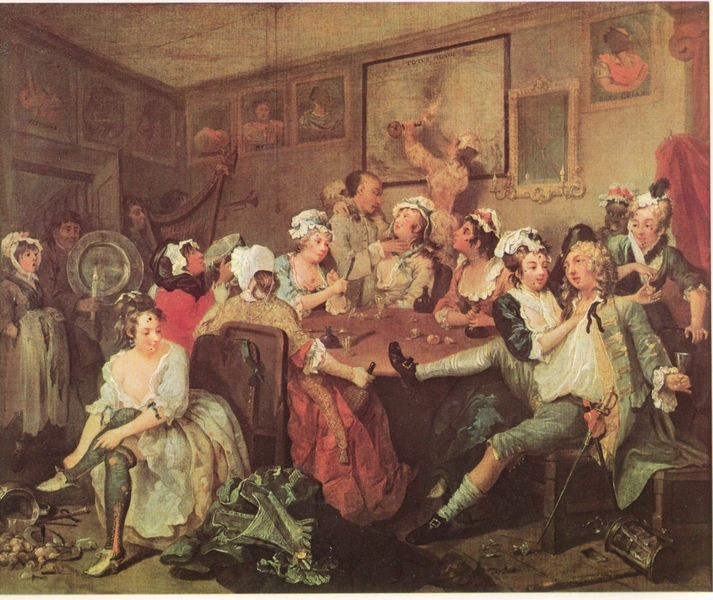
Titel: A Rake's Progress: The Tavern
Künstler: William Hogarth
Standort: London
Institution: Sir John Soane's Museum
Schlagwörter: feuer, gemälde, gruppe, haut, mann, nackt, frauen, grün, menschen, damen, dirnen, frankreich, frau, glas, grau, kleid, kleider, männer, raum, stuhl, stühle, szene, säule, tisch, tür, weiss, zimmer, rot, fest, gesellschaft, haube, party, schleife, versammlung, alkohol, betrunken, feier, feiern, flasche, flaschen, gelage, gläser, hose, kneipe, trinken, wand, band, barock, diener, dienerin, schüssel, spitze, teller, innenraum, spiegel, öl, decke, innen, musik, musiker, genre, beine, perücke, kopfbedeckung, topf, bein, bilder, bilderrahmen, wohnzimmer, spieler, schuhe, hosen, hemden, türe, französisch, ölgemälde, karikatur, runde, stuhllehne, kerze, socken, strumpf, galerie, spiel, schnalle, strümpfe, schwarze, unterrock, viele, schwert, säbel, aufstand, degen, stiefel, hauben, schuh, portraits, dolch, fröhlich, trinker, schatulle, harfe, englisch, wirtshaus, knecht, spieltisch, anziehen, paare, delacroix, anzünden, trompete, weisse, musikinstrumente, gespielinnen, trinkgelage, liebelei, bordell, sodom, freudenhaus, besäufnis, hogarth, flschen, geselschaft, haarfe, schuhschnalle, frauen mann, schwarze dienerin, suff, fruen, 18. jahrhundert, schankraum, gemälde an wänden, weiße hauben